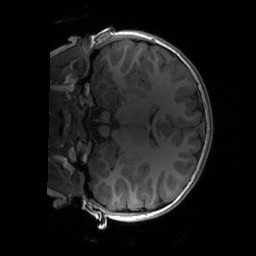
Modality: T1w
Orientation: coronal
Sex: female
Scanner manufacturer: siemens
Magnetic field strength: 3 T
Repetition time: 1.9 s
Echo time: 0.00243 s